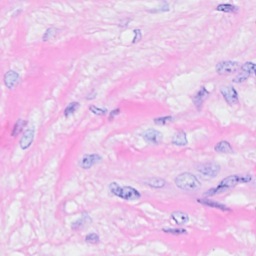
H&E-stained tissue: Breast